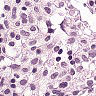
Metastatic tissue present: no